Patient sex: M
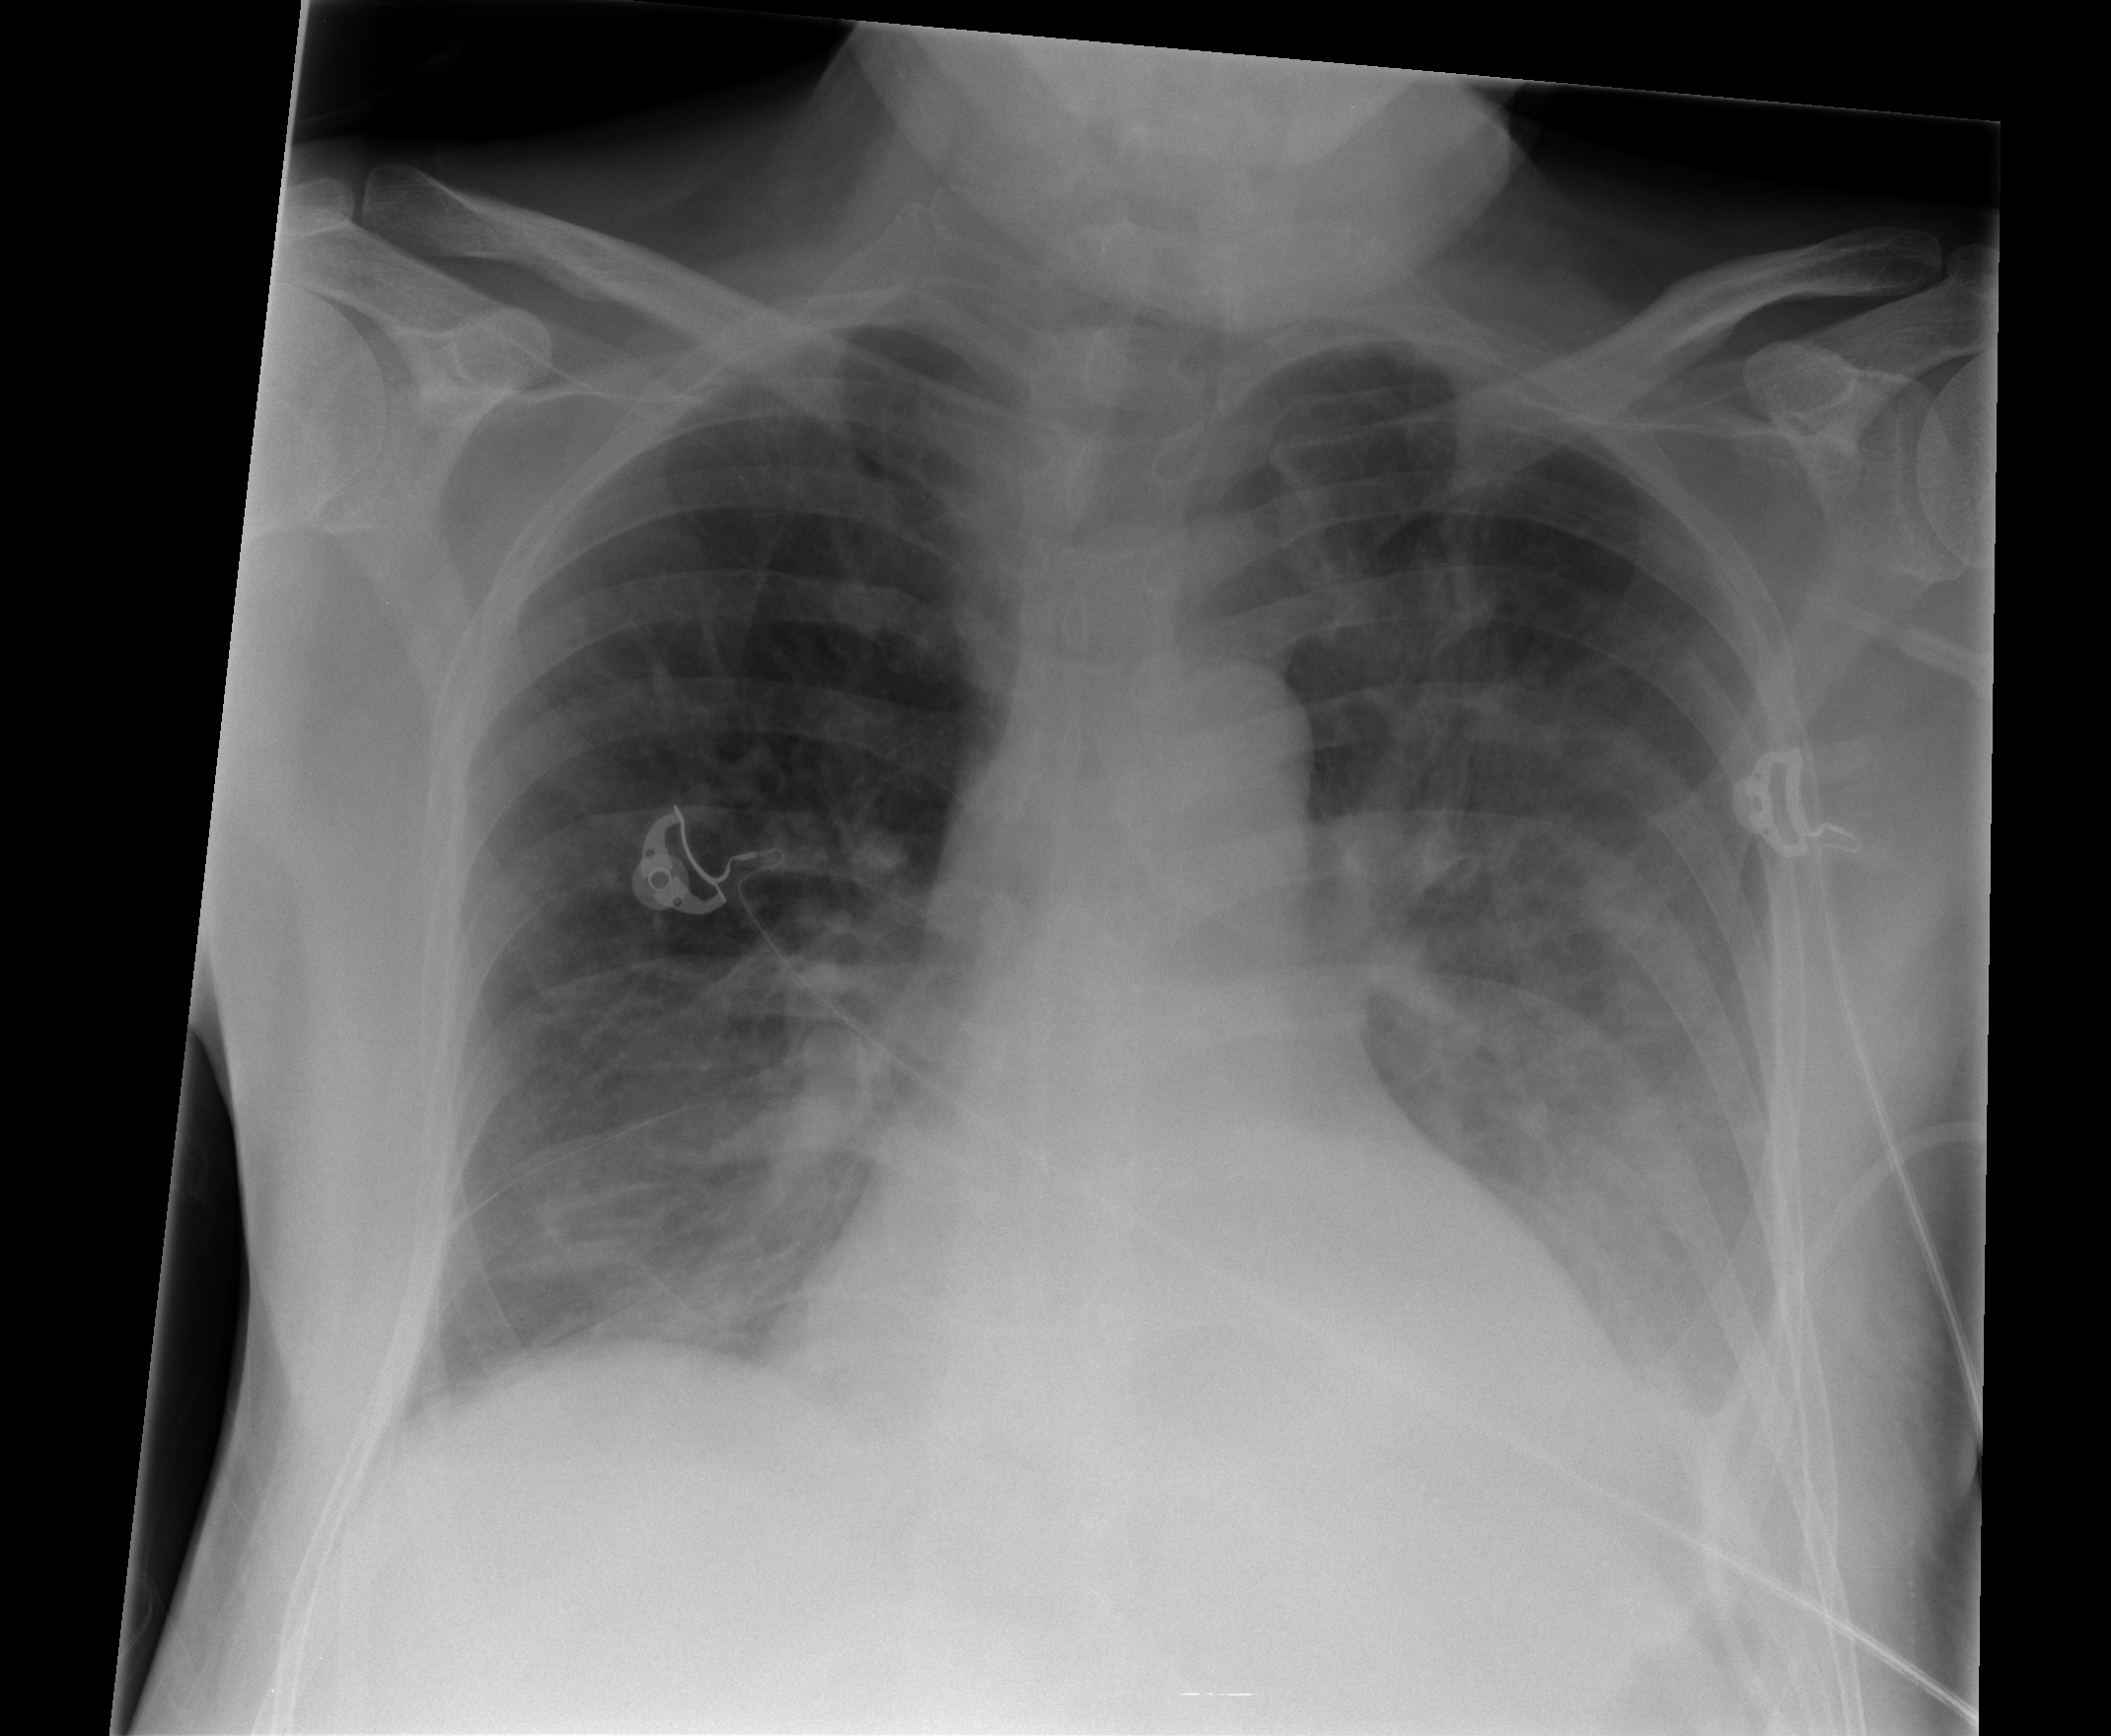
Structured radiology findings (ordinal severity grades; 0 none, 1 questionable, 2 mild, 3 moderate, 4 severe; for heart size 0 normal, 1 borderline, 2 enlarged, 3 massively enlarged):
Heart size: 2
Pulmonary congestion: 0
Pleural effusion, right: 0
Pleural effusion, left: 2
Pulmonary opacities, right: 0
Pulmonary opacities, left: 0
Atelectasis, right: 2
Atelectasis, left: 2